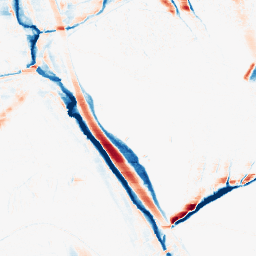
Category: morphological
Decomposition family: morphological_ellipse
Decomposition parameters: operation: average
width: 5
height: 20
Upsampling method: quadratic
Upsampling parameters: scale: 8
Upsampling scale: 8